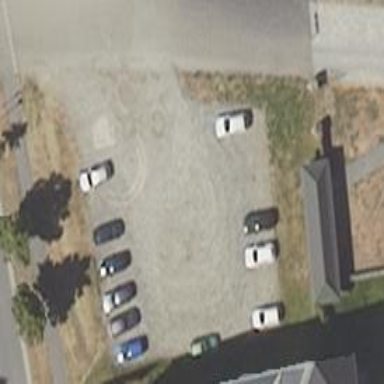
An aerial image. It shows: Parking aisle designated as service road.